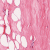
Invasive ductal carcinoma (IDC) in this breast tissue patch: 0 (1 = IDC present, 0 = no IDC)